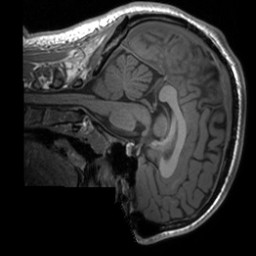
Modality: T1w
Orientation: sagittal
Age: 24
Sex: male
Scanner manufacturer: siemens
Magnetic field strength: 3 T
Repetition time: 1.9 s
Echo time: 0.00226 s